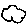
Label: cloud